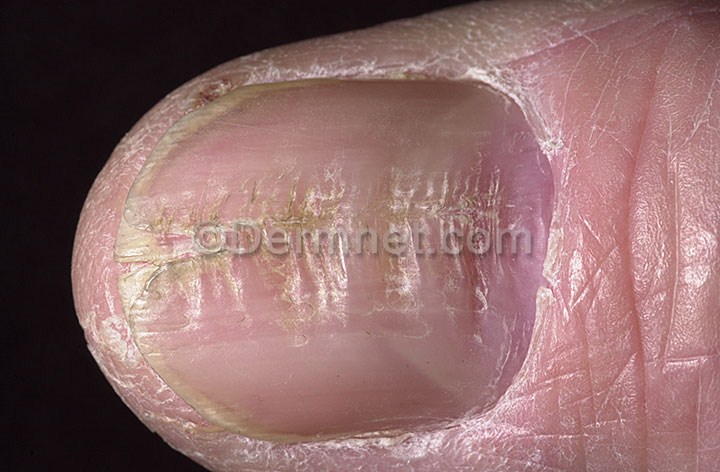
Disease: Nail Fungus and other Nail Disease